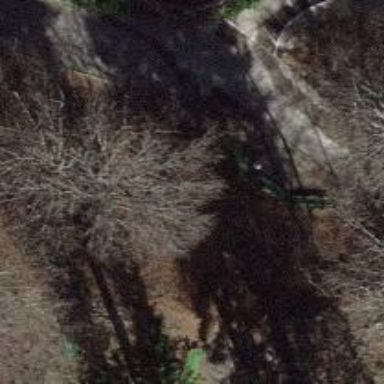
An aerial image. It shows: Bench.